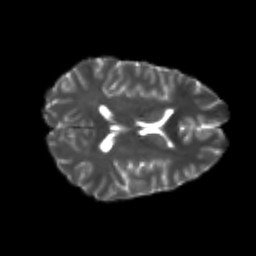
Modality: T2w
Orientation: axial
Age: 20
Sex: female
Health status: healthy
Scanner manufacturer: philips
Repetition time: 7.385 s
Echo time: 0.08599 s